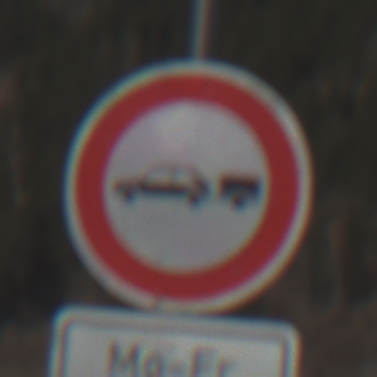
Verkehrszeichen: VerbotPersonenkraftwagenMitAnhaenger
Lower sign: ZeitangabenMitBeschraenkungAufWochentage2
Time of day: MorningAfternoon
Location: Outdoor (Nature)
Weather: PartlyCloudy
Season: NotSpecified
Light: Natural